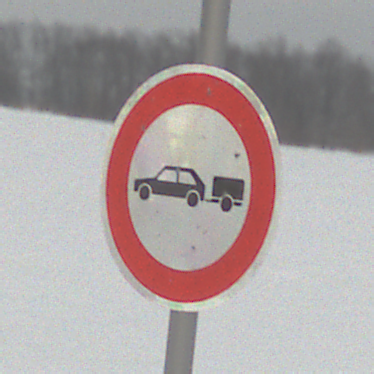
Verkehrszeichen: VerbotPersonenkraftwagenMitAnhaenger
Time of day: MorningAfternoon
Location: Outdoor (Nature)
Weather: Overcast
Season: Winter
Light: Natural